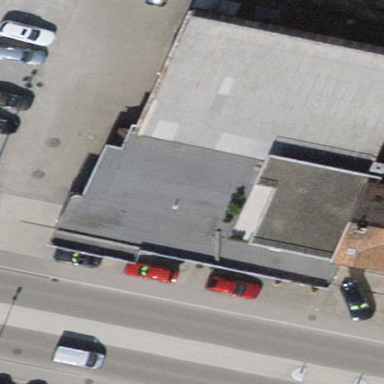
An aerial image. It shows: Building that houses car shop.